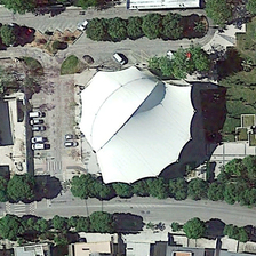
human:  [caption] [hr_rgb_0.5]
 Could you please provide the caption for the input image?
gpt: In the center of the country is a white gym.

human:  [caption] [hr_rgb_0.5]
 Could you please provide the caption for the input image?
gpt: There is a white gym in the middle of the land.

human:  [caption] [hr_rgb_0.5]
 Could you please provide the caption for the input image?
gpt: There are many trees in the stadium.

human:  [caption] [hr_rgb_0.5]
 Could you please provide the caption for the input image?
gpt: Many trees were planted around the stadium.

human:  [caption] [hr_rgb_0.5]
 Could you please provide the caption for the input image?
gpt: There is a white gym in the middle.